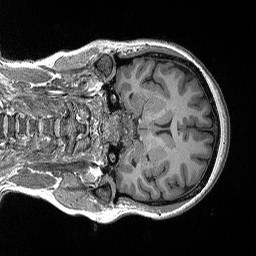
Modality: T1w
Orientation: coronal
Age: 38
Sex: female
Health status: healthy
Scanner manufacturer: siemens
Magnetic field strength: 3 T
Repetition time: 2.3 s
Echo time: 0.00298 s